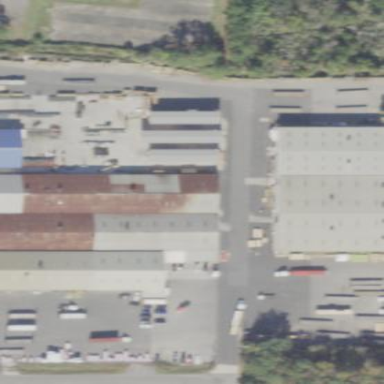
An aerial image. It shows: Industrial area with warehouse.